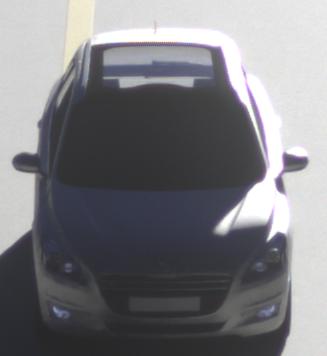
Make: Peugeot
Model: 508 SW 120 VTi
Detailed model: 508 (I) SW
Model produced from: 2011/03
Model produced until: 2014/05
Doors: 5
Color: white
Road condition: dry road
Daytime: sunrise or sunset
Contrast: high contrast